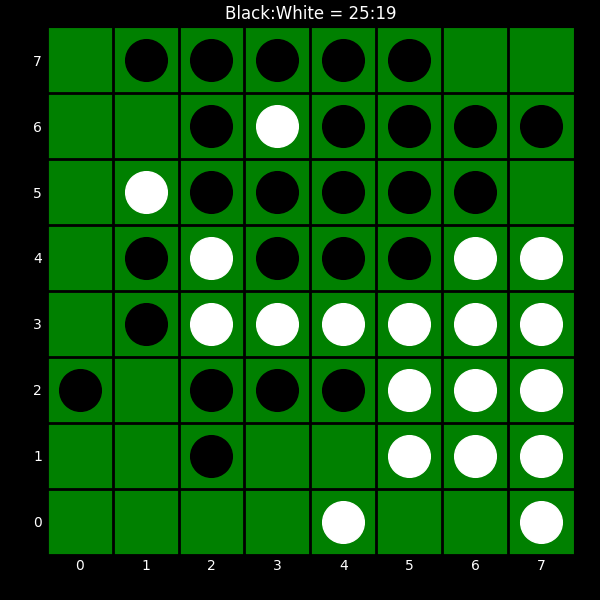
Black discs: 25
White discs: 19